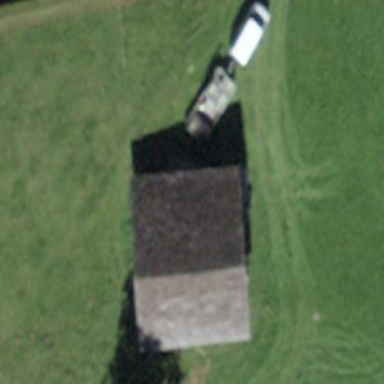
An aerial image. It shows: Barn.